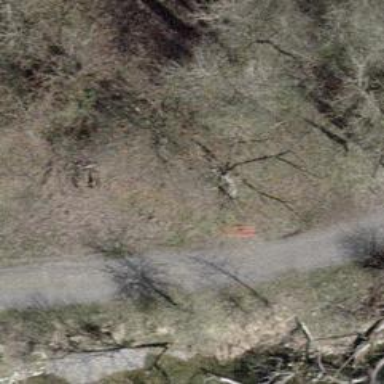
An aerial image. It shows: Bench.